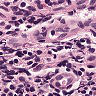
Metastatic tissue present: no